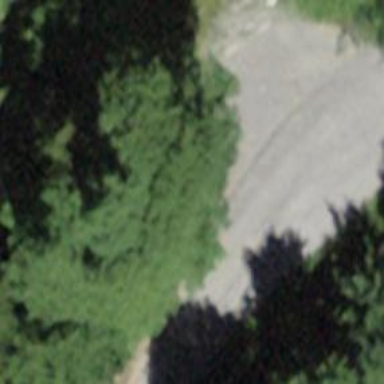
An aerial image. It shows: Brown bench.